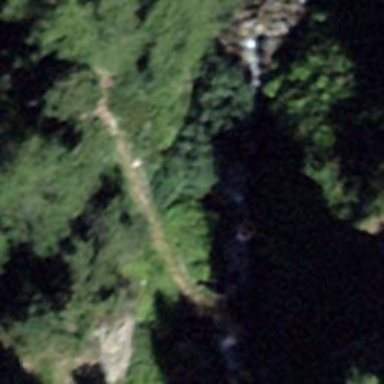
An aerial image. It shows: Path crossing bridge with excellent trail visibility.